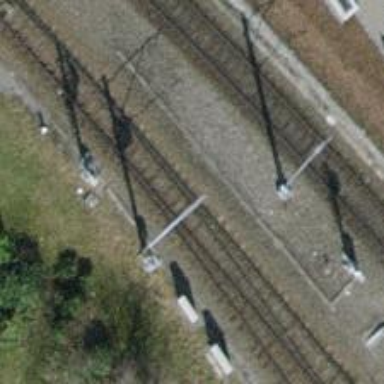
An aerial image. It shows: Railway signal.